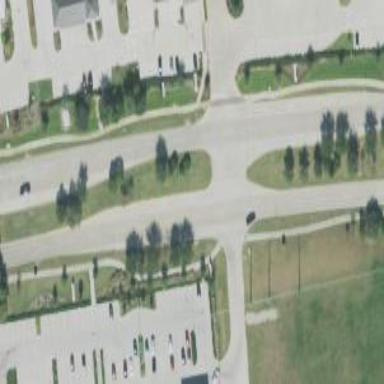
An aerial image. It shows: Secondary link road leading to driveway.